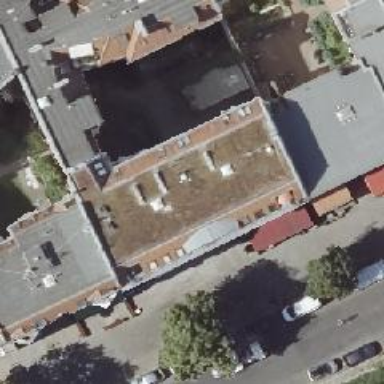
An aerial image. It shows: Bar.